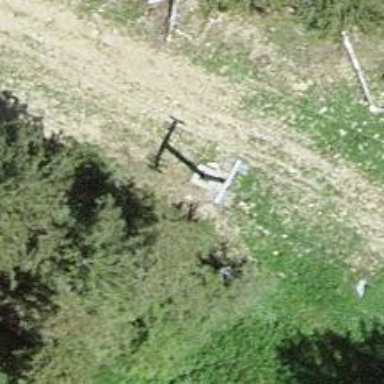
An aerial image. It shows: Pylon used for aerialway.